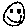
Label: smiley face